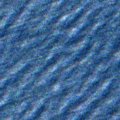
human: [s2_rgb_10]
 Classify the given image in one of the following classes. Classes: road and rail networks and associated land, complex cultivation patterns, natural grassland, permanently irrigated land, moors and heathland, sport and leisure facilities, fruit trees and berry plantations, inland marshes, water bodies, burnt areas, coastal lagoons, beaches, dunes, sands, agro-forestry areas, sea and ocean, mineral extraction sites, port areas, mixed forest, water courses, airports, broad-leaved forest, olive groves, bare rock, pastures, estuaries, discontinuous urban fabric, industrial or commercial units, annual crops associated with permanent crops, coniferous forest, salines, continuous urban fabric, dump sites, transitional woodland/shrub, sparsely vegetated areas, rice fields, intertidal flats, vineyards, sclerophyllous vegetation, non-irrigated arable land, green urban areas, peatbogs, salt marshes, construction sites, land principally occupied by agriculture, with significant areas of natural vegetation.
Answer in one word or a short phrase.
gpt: sea and ocean